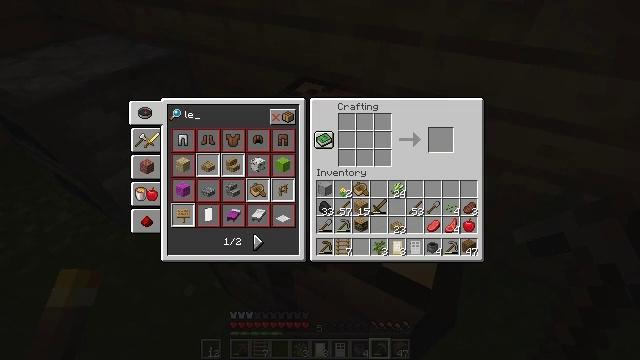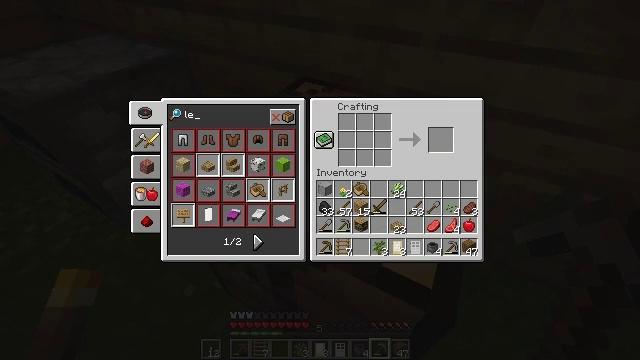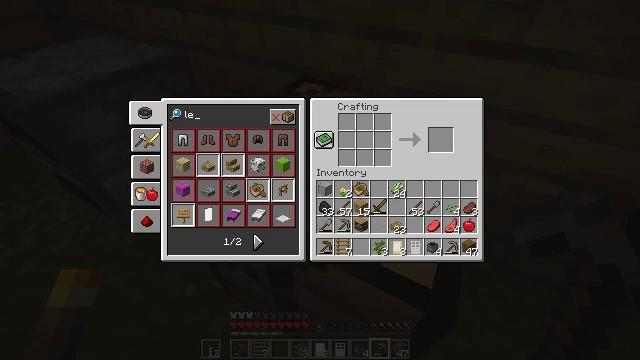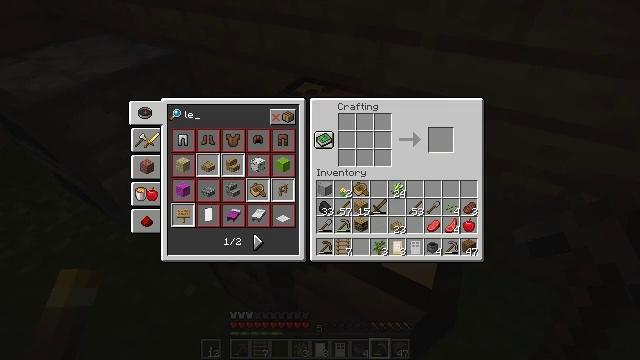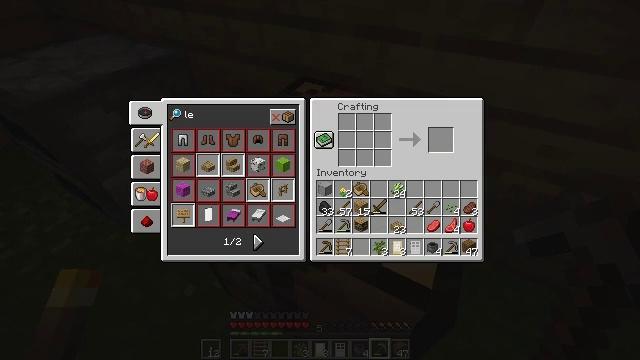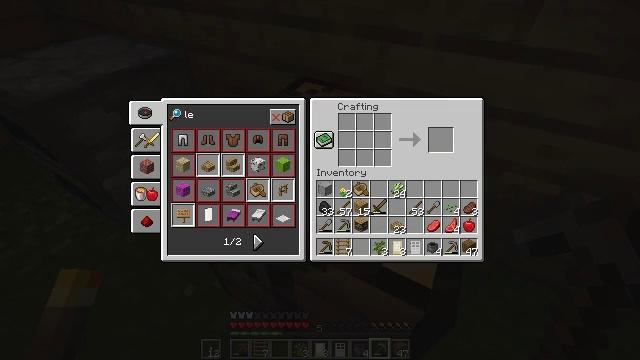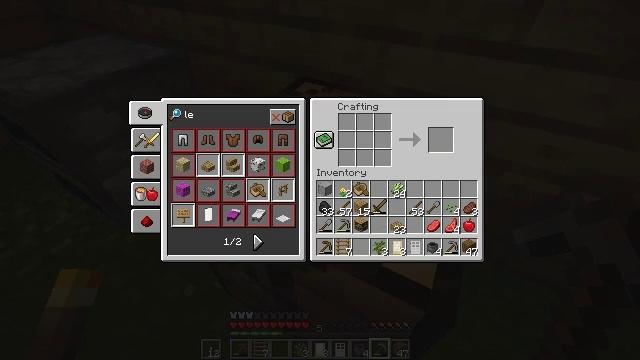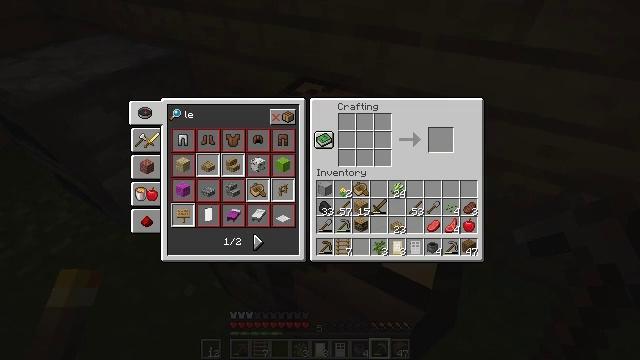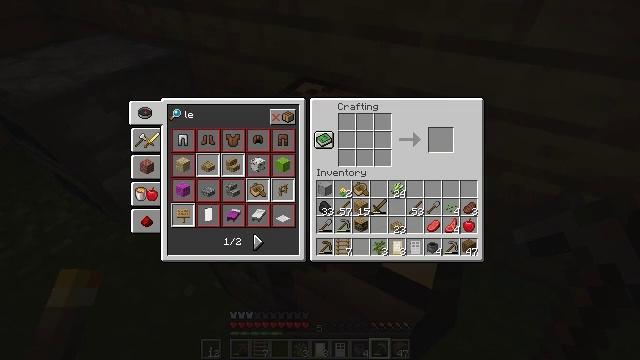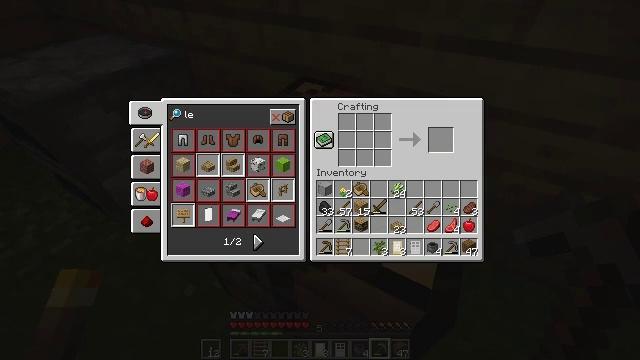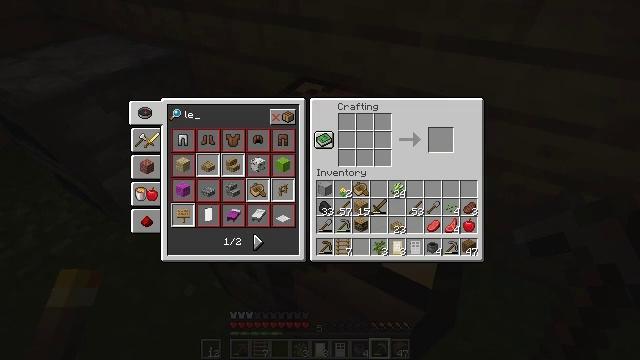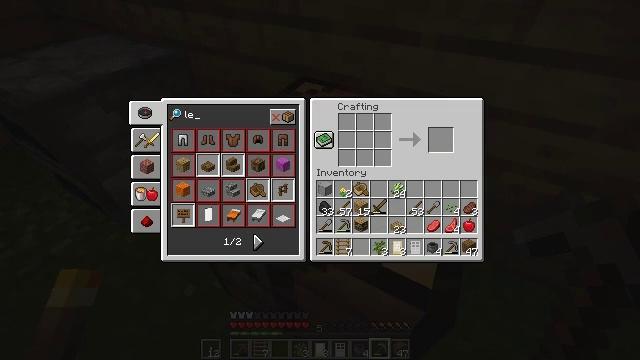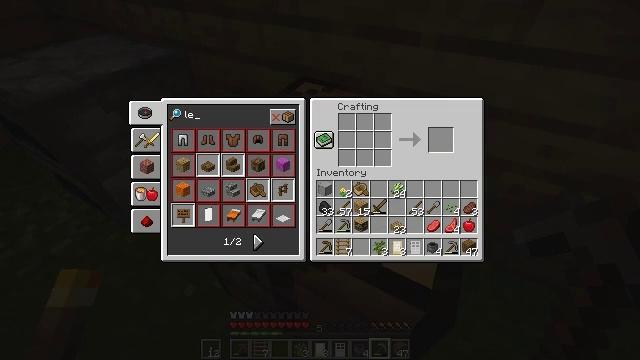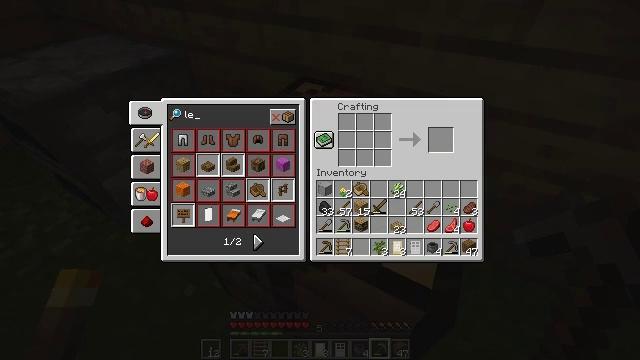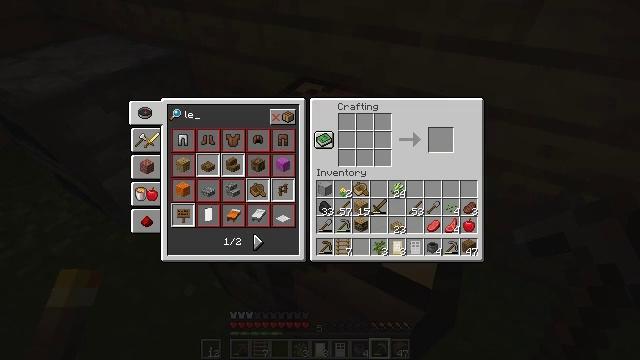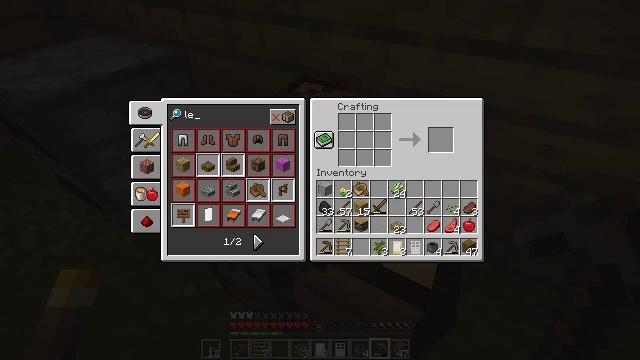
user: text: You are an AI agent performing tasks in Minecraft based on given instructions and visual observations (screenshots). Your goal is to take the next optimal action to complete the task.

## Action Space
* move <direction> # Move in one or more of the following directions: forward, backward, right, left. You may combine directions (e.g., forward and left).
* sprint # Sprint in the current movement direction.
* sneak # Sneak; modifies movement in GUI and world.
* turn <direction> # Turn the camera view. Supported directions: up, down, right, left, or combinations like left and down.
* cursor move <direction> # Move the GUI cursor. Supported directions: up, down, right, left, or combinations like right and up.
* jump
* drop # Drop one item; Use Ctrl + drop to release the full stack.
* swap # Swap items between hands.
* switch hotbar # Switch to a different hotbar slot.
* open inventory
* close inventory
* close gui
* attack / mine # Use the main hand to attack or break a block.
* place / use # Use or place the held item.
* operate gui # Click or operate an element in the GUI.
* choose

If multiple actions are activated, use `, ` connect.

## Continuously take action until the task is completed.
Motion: motion action
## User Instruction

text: Place wooden slabs and a bookshelf in the crafting table to make the lectern.
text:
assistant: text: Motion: no_op
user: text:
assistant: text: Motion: no_op
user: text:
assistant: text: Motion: no_op
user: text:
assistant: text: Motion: cursor move right
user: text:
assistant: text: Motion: no_op
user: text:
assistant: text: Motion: no_op
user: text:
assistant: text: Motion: no_op
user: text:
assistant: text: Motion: no_op
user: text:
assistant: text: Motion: no_op
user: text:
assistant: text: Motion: no_op
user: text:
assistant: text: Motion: no_op
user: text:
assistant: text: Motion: no_op
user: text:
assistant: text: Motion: no_op
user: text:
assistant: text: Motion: no_op
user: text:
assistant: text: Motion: no_op
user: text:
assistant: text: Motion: no_op
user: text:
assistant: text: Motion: no_op
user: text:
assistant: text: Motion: no_op
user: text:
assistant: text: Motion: no_op
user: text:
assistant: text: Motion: no_op
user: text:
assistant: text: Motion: no_op
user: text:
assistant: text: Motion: no_op
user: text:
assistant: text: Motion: no_op
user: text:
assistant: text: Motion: no_op
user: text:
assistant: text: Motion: no_op
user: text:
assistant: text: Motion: no_op
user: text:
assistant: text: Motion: no_op
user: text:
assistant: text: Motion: no_op
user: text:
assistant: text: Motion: no_op
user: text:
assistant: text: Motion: no_op